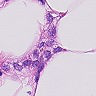
Metastatic tissue present: yes